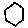
Label: hexagon